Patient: sex F, age 64
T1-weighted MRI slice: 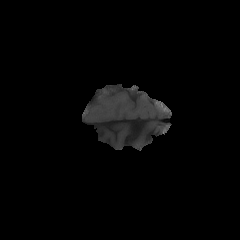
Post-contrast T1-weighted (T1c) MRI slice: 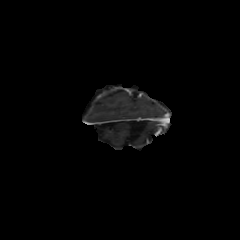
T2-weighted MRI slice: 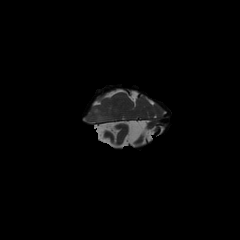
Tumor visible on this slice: yes
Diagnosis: Glioblastoma, IDH-wildtype
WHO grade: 4